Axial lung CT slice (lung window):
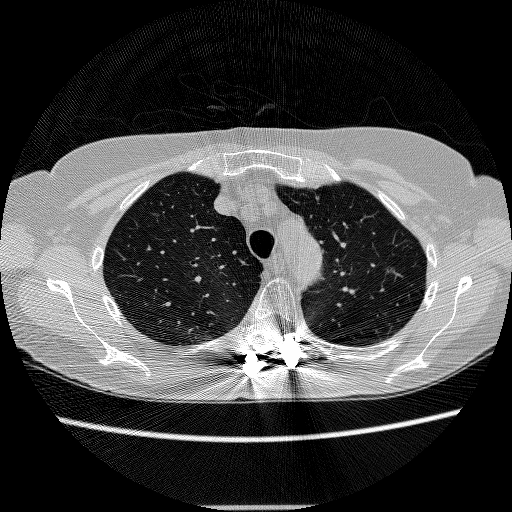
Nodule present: yes
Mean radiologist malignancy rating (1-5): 3